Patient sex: F
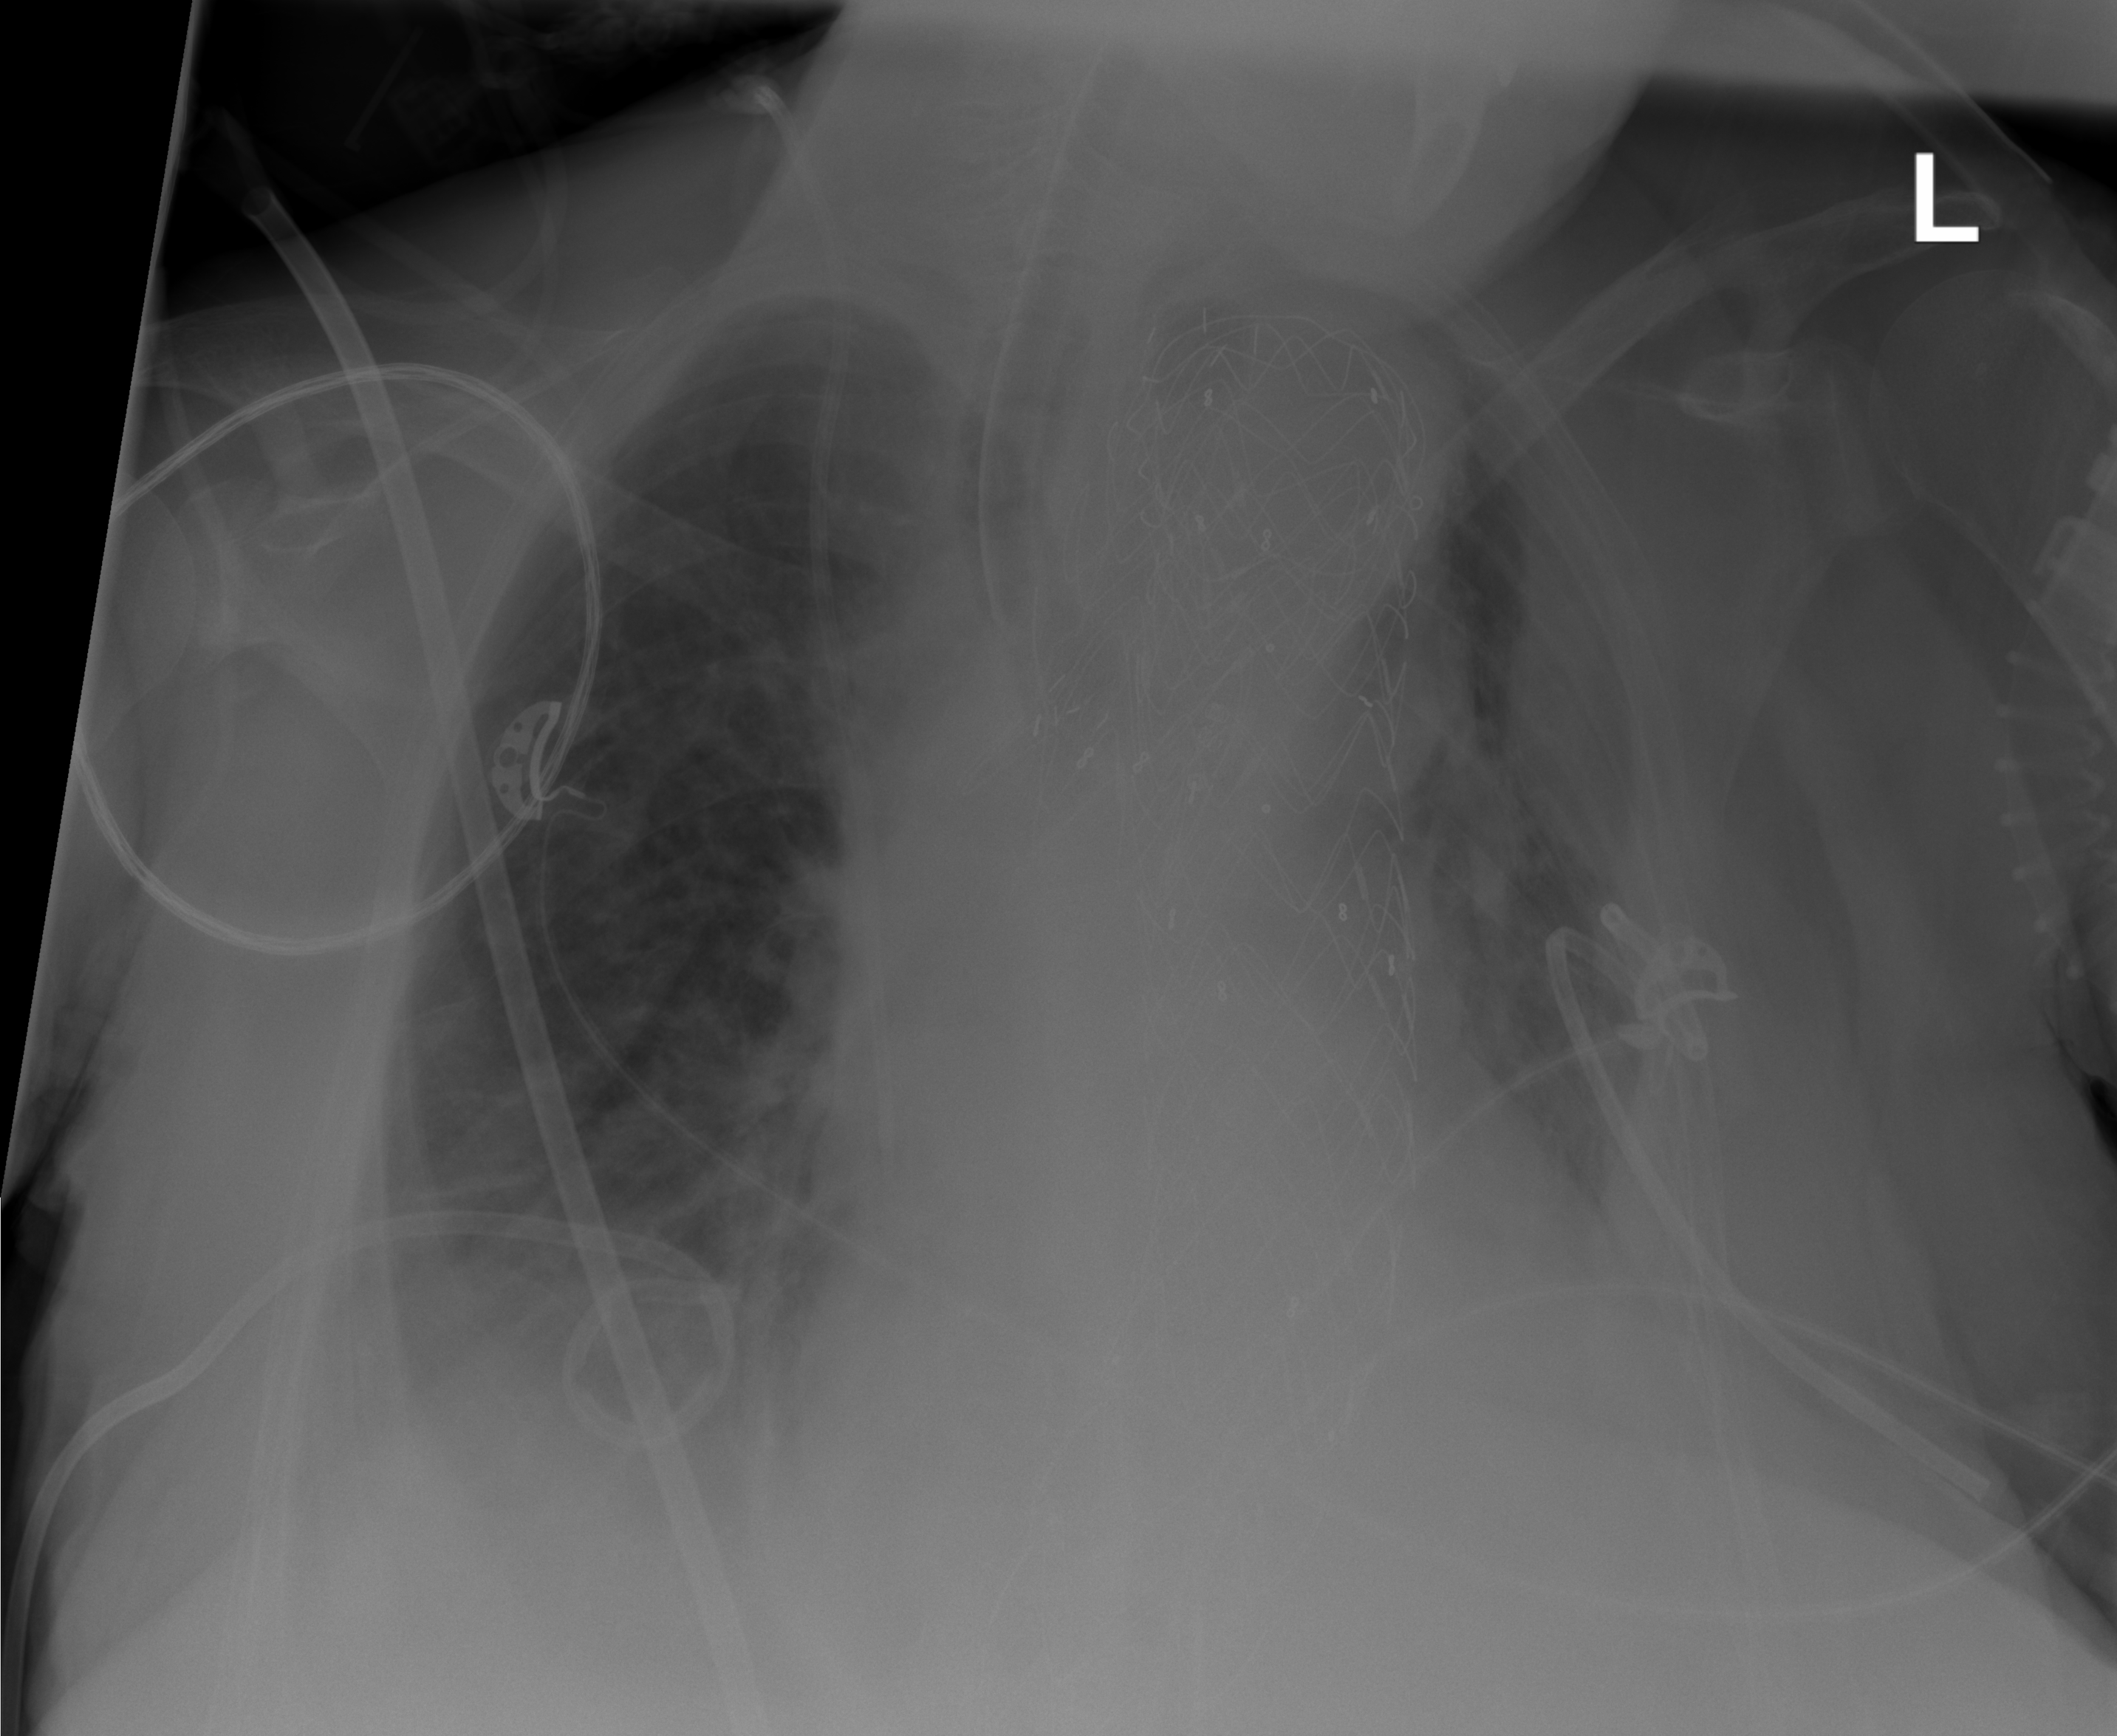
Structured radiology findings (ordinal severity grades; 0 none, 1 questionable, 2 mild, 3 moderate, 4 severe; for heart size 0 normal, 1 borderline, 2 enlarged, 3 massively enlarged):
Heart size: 0
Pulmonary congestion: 0
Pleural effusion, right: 2
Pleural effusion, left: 1
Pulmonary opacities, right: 0
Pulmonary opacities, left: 0
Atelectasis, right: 2
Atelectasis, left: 3